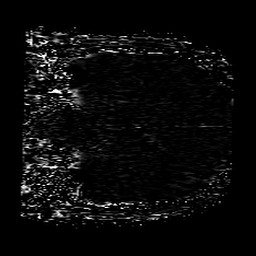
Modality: SWI
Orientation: coronal
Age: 54
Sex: male
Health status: ill
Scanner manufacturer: philips
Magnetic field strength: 3 T
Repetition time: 0.031 s